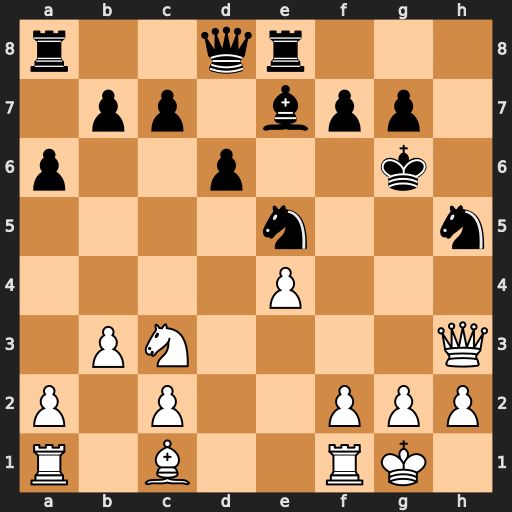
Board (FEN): r2qr3/1pp1bpp1/p2p2k1/4n2n/4P3/1PN4Q/P1P2PPP/R1B2RK1
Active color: w
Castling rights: -
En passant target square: -
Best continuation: Qf5#